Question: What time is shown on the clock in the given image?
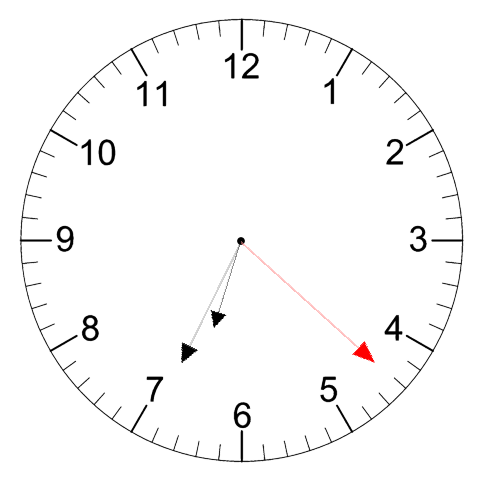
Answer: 06:34:22